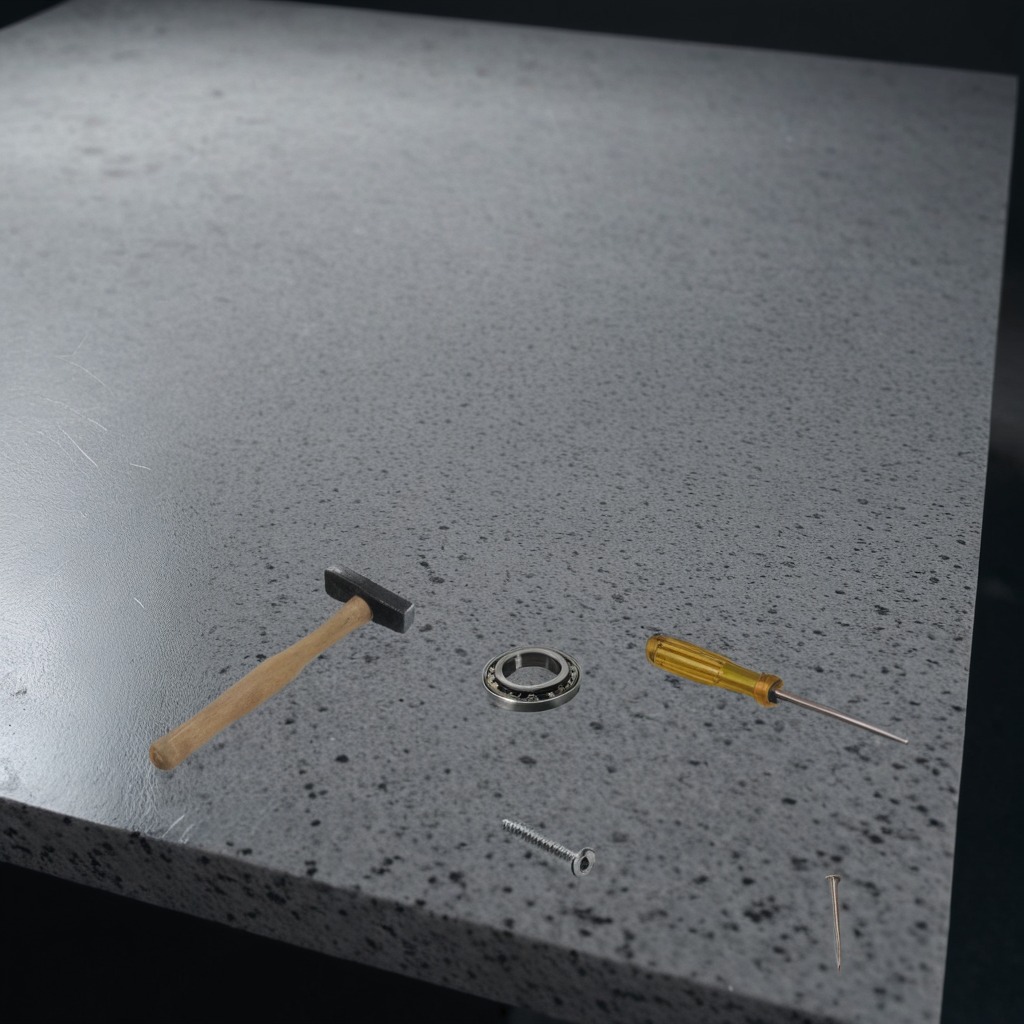
A ball bearing, a machine screw, a hammer, an iron nail, and a screwdriver are lying on the granite table.